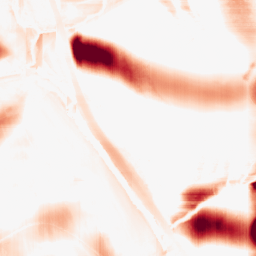
Category: morphological
Decomposition family: rolling_ball
Decomposition parameters: radius: 25
Upsampling method: quadratic
Upsampling parameters: scale: 4
Upsampling scale: 4